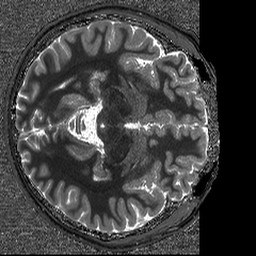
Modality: T1map
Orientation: axial
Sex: male